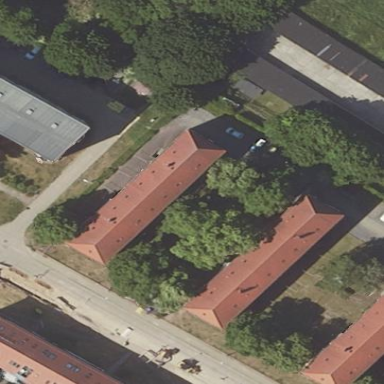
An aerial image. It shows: Hipped-roof building with apartments.